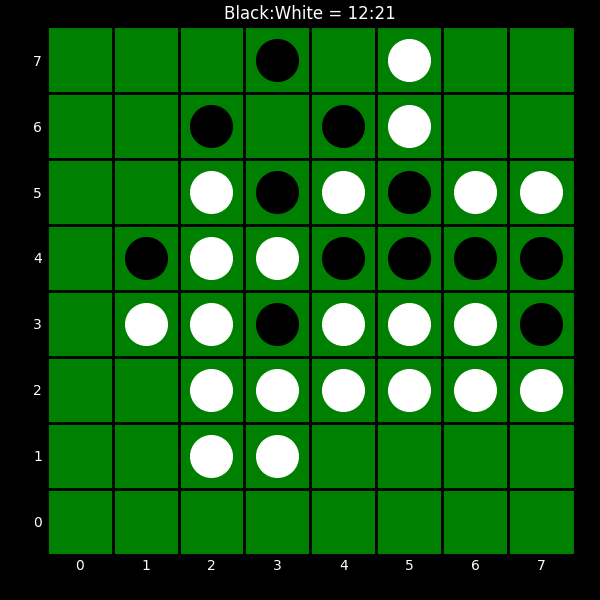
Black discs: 12
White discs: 21